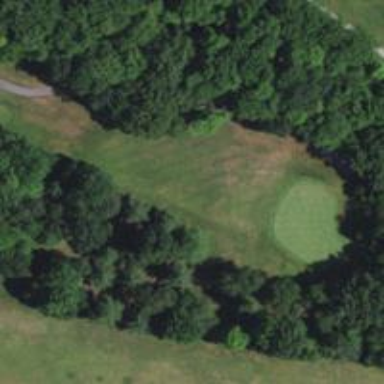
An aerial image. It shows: Golf hole.